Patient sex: M
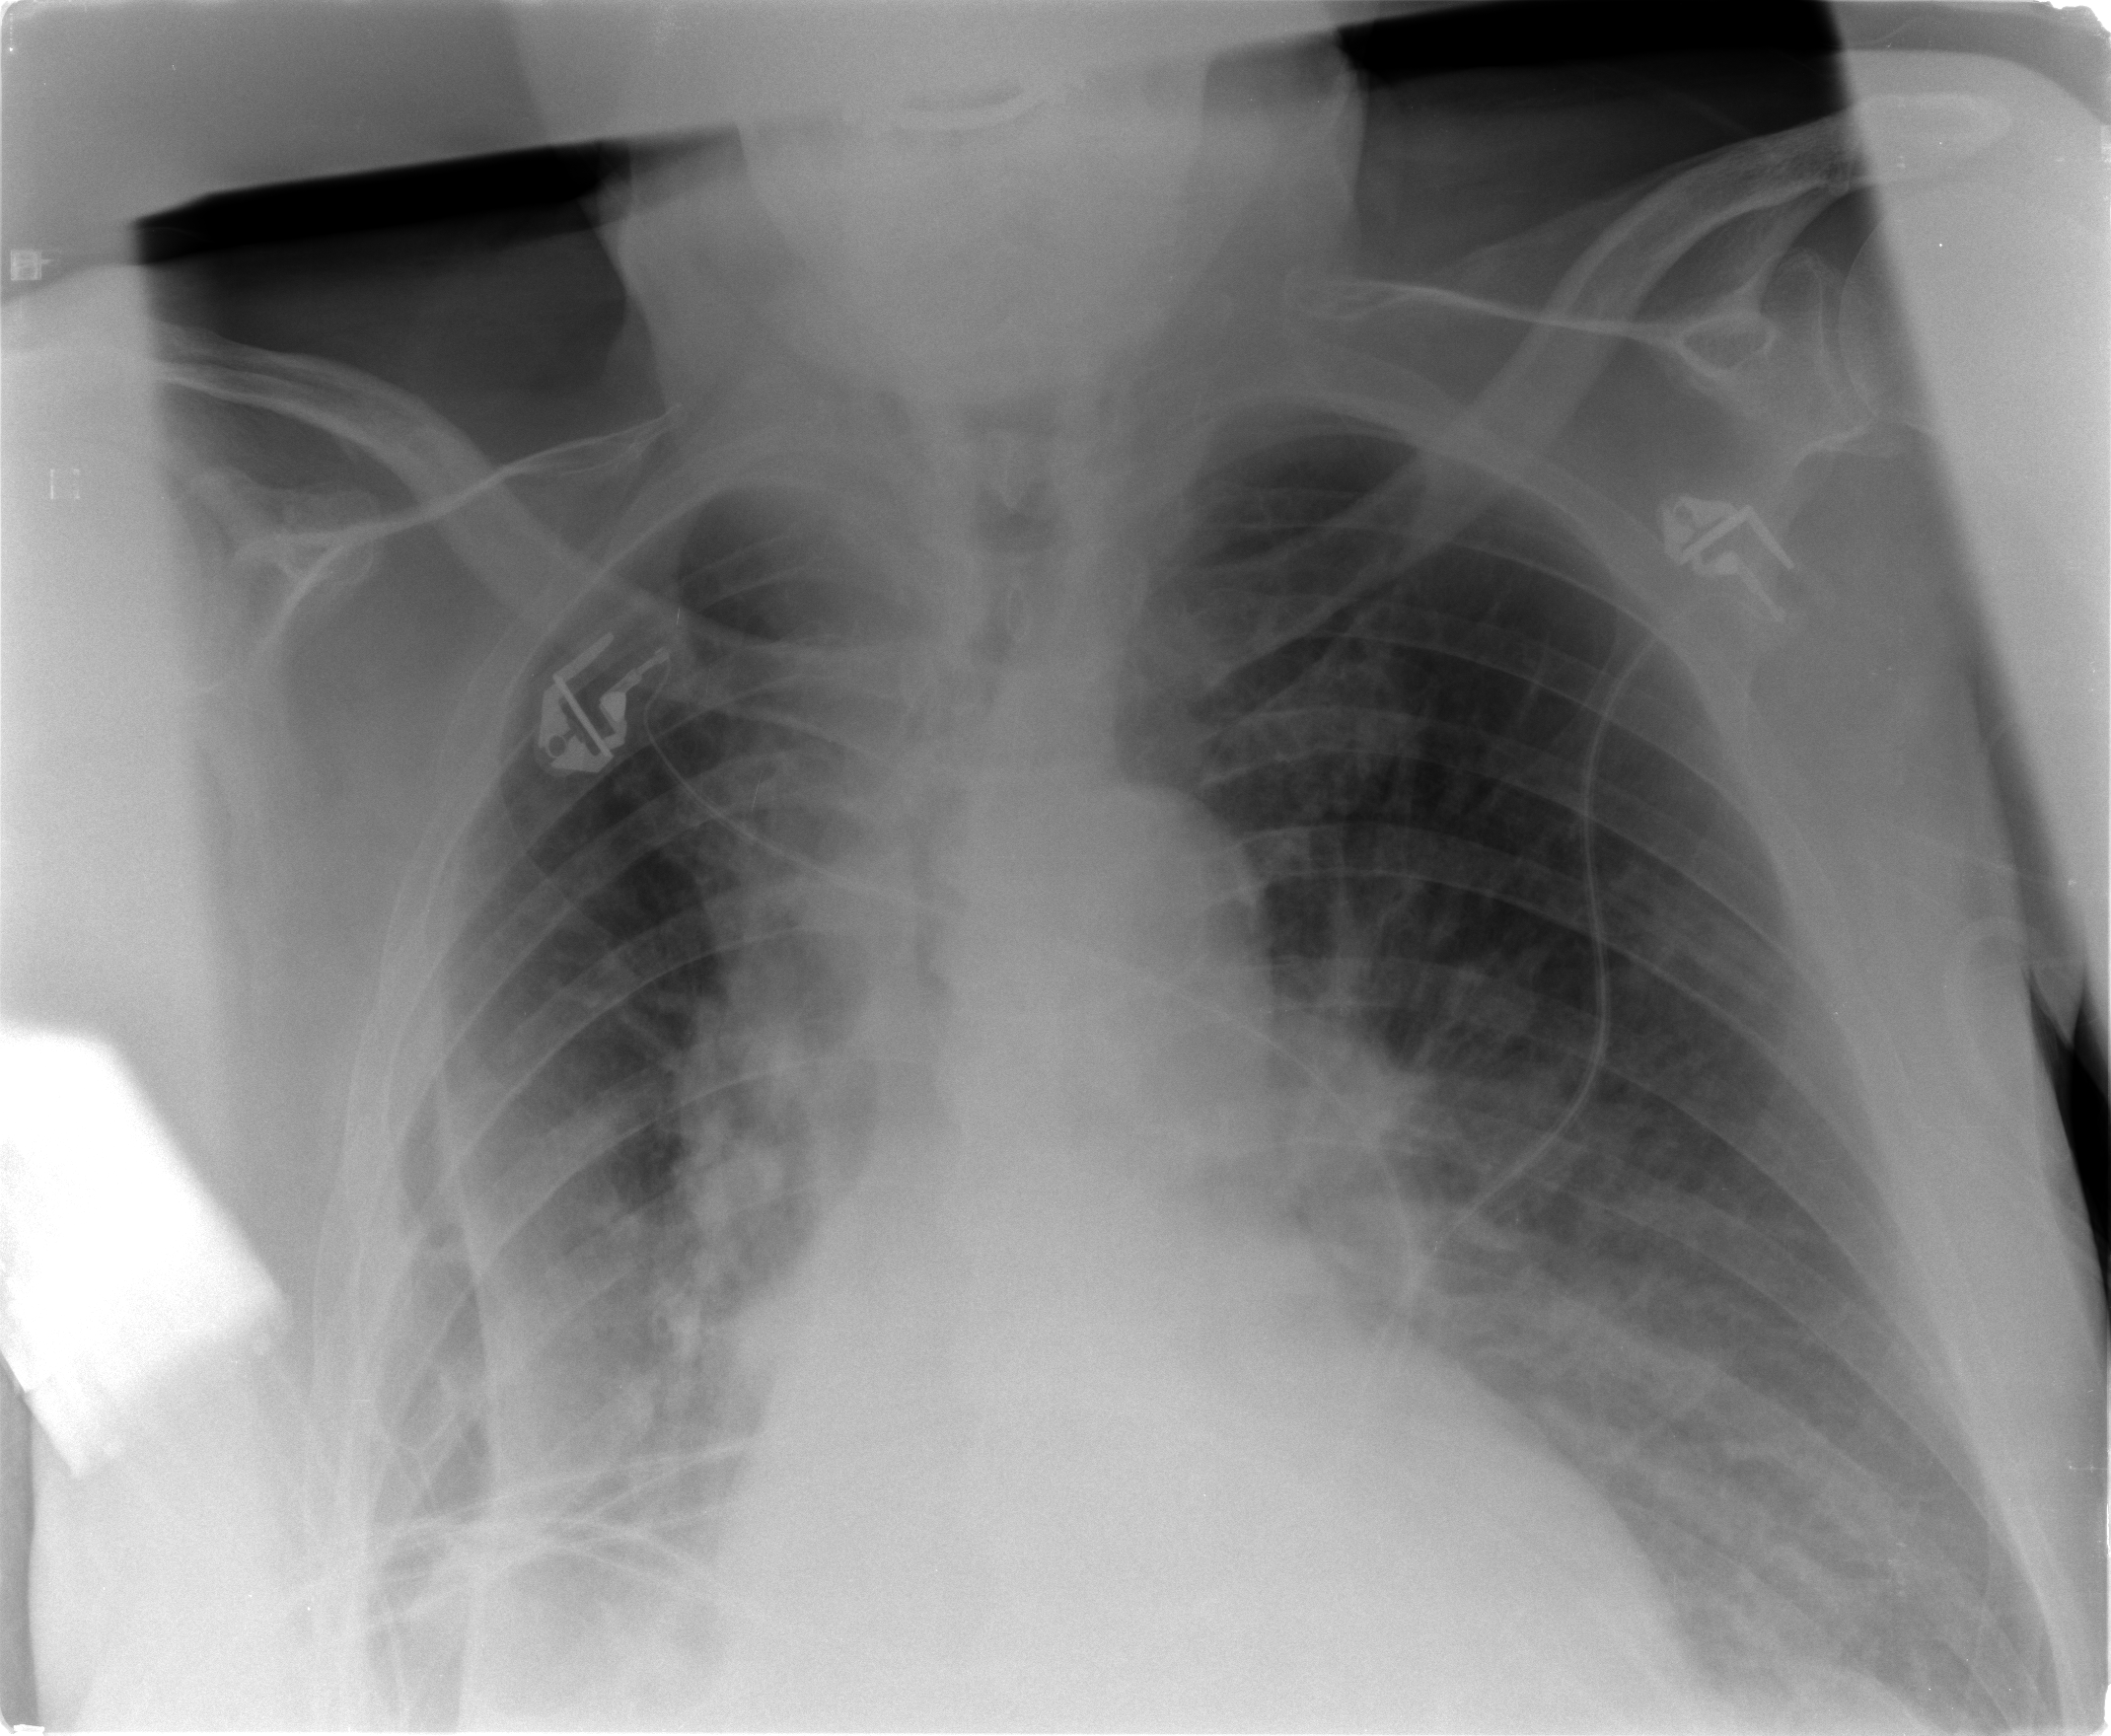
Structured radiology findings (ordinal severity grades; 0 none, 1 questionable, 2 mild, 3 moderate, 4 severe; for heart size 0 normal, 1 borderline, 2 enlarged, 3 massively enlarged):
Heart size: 1
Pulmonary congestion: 2
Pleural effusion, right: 2
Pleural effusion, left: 2
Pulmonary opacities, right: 0
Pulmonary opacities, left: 1
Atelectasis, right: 2
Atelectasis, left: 2